Question: I am new to Mac OS and Xcode , i am having a problem with UI elements layout, the elements on the emulator appears different from it when i put it on view , check the photo below please, is it something about auto layout ?

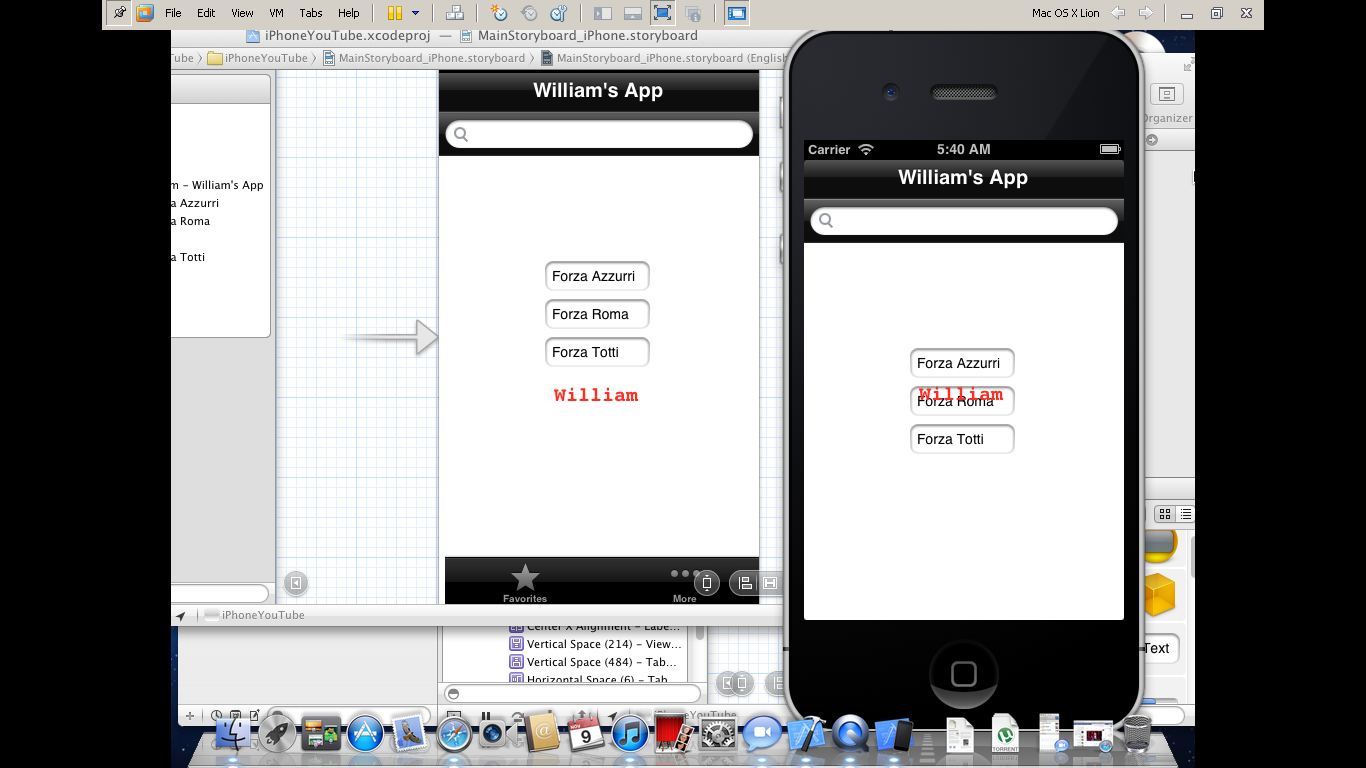
Answer: You need to use the 'constraints' and 'auto layout' functionality of iOS 6.
Please check this <URL> for a good start.